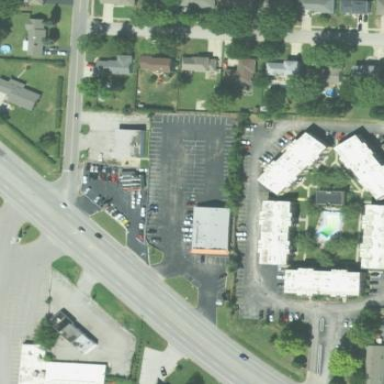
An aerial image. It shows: Commercial area.